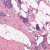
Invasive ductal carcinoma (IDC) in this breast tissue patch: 1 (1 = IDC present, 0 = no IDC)